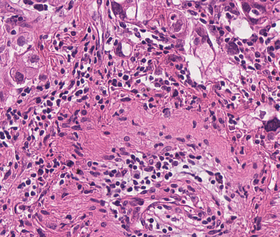
Tumor epithelial tissue: yes
Tumor-associated stroma tissue: yes
Normal tissue: no